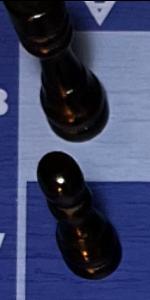
Label: Pawn_Black